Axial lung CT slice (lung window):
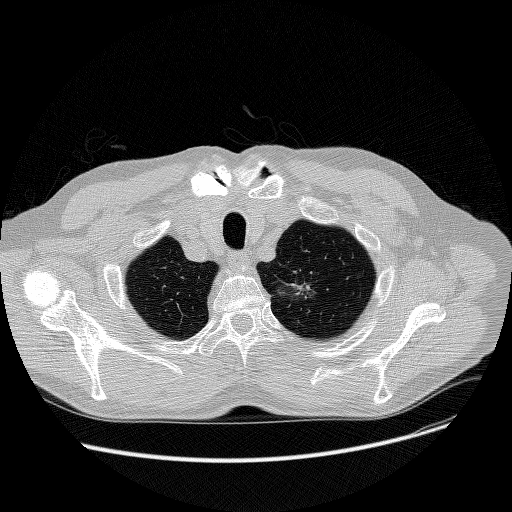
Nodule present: yes
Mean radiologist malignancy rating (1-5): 4.333